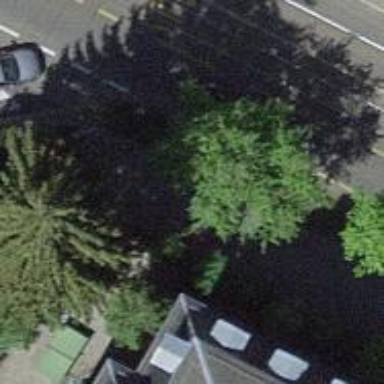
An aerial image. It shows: Avenue of trees.